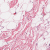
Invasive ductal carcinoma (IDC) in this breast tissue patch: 0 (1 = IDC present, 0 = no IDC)